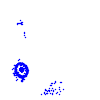
Particle: electron